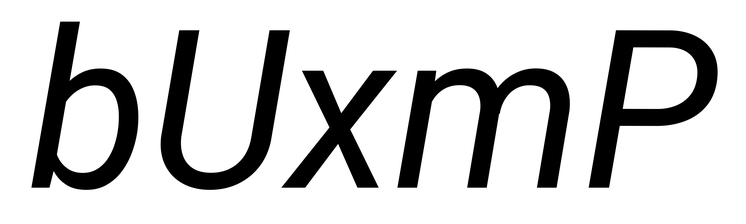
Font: Roboto-Italic_Italic